九年级 · 解析几何
某市公园欲修建一个圆型喷泉池, 在水池中垂直于地面安装一个柱子 $O P$, 安置在柱子顶端 $P$ 处的喷头向外喷水，水流在各个方向上沿形状相同的抛物线路径落下，在过 $O P$ 的任一平面上, 建立平面直角坐标系 (如图所示), 水平距离 $x(\mathrm{~m})$ 与水流喷出的高度 $y(\mathrm{~m})$ 之间的关系式为 $y=-\frac{2}{9} x^{2}+\frac{4}{3} x+2$, 则水流喷出的最大高度是 ( )

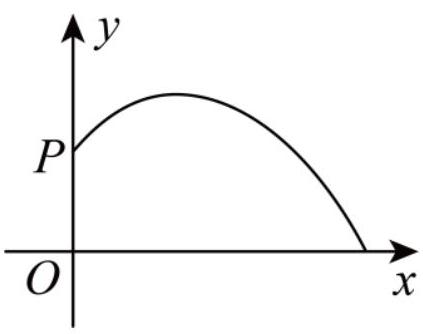
A. $5.5 \mathrm{~m}$
  B. $5 \mathrm{~m}$
  C. $4.5 \mathrm{~m}$
  D. $4 \mathrm{~m}$

  （第 4 题）

答案: D
解析: 将 $y=-\frac{2}{9} x^{2}+\frac{4}{3} x+2$ 配方成顶点式求解即可.

【详解】 $y=-\frac{2}{9} x^{2}+\frac{4}{3} x+2=-\frac{2}{9}(x-3)^{2}+4$

$\therefore$ 当 $x=3$ 时, $y$ 取得最大值 4 ,

$\therefore$ 水流喷出的最大高度是 $4 \mathrm{~m}$.

故选: D.

【点睛】本题考查二次函数的应用, 解答本题的关键是明确题意, 利用二次函数的性质和数
形结合的思想解答.